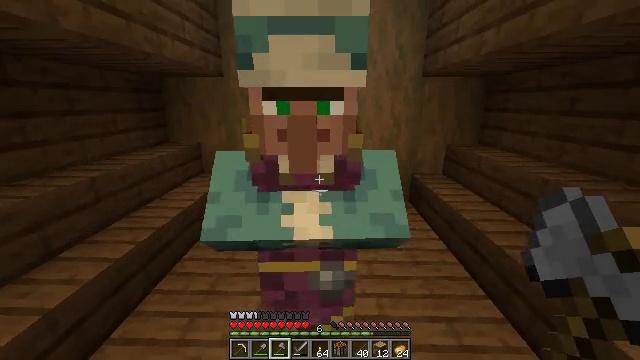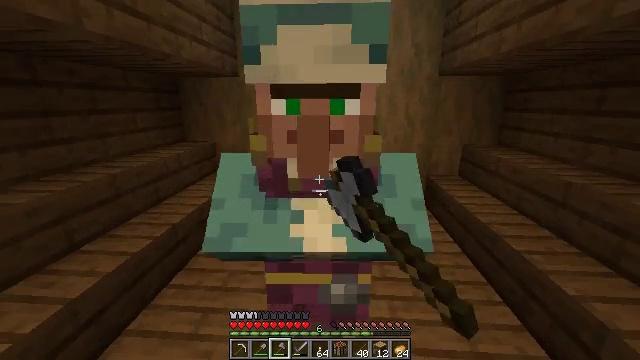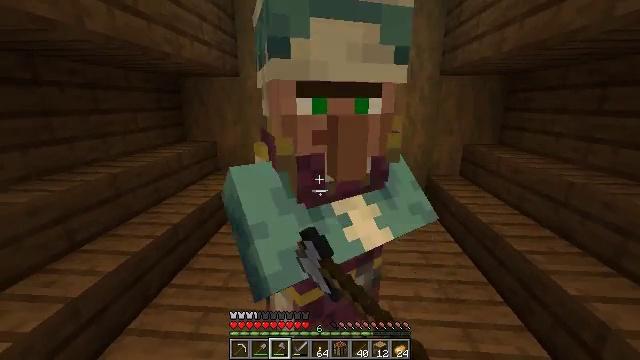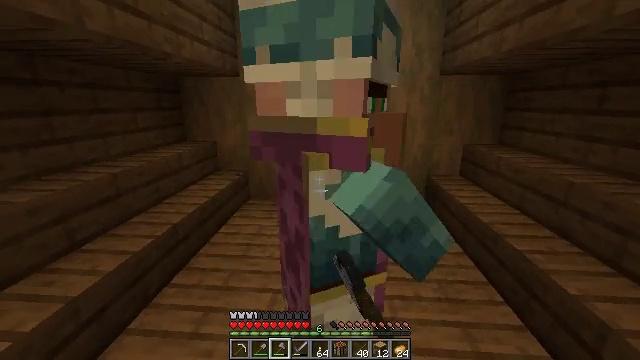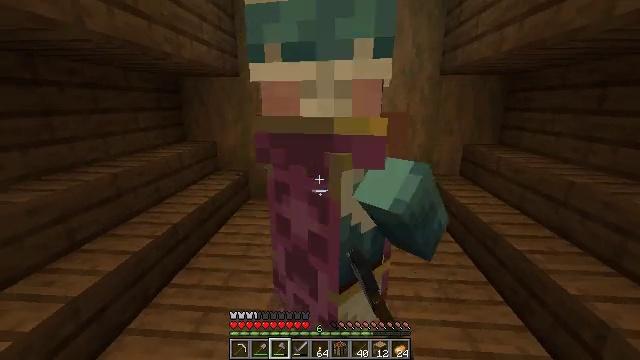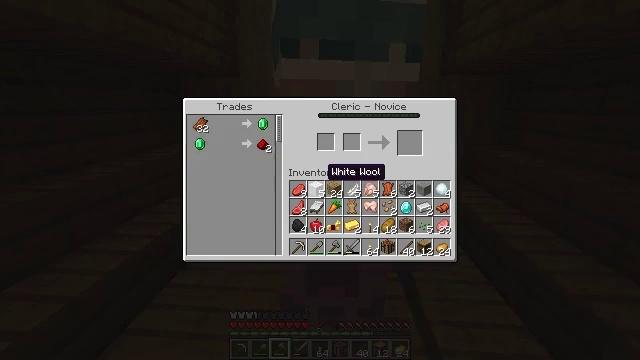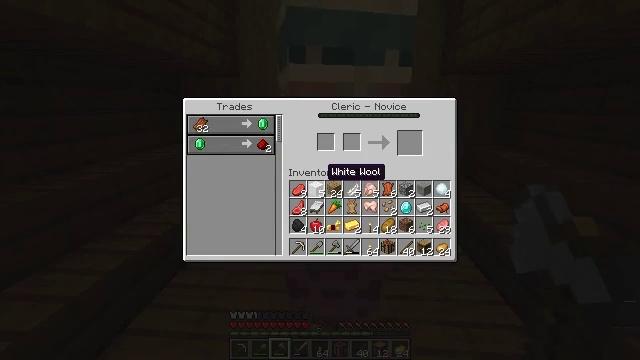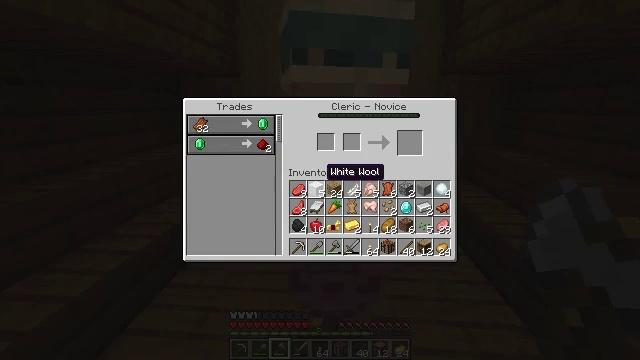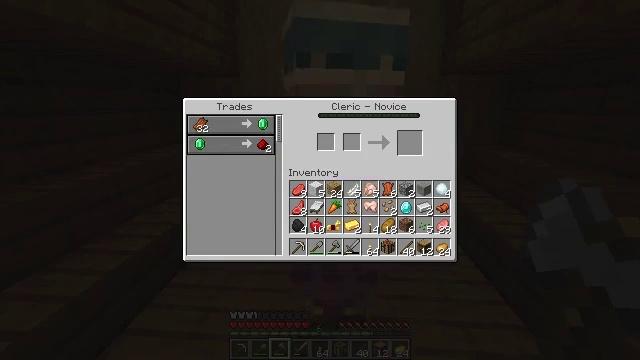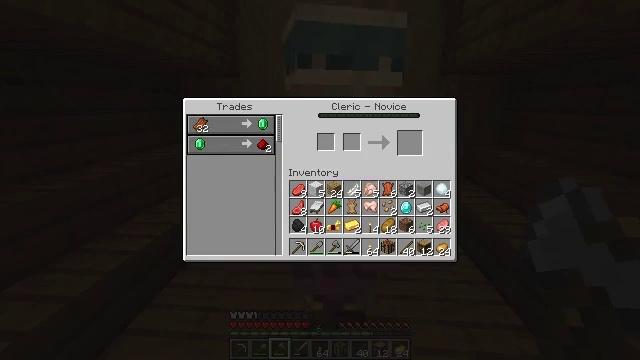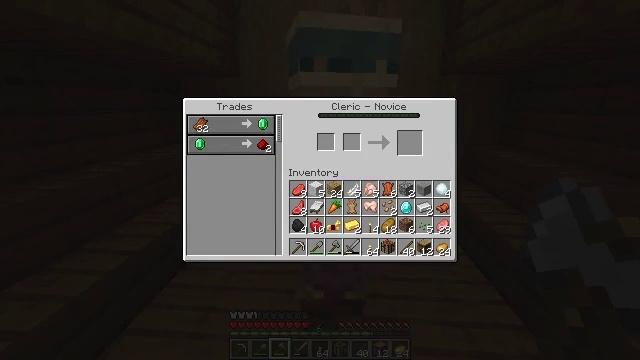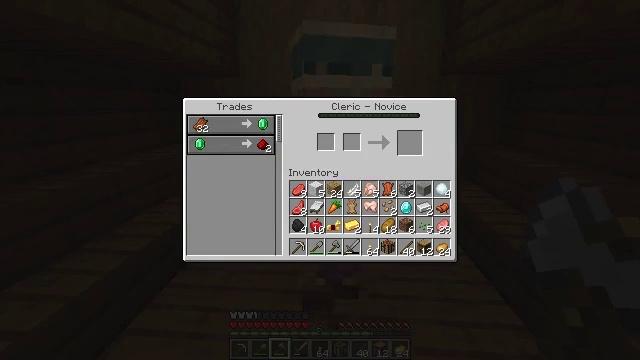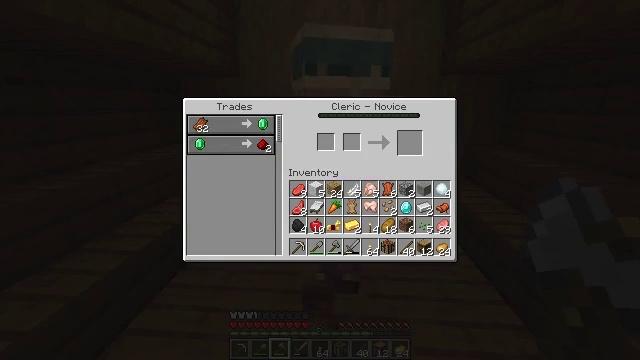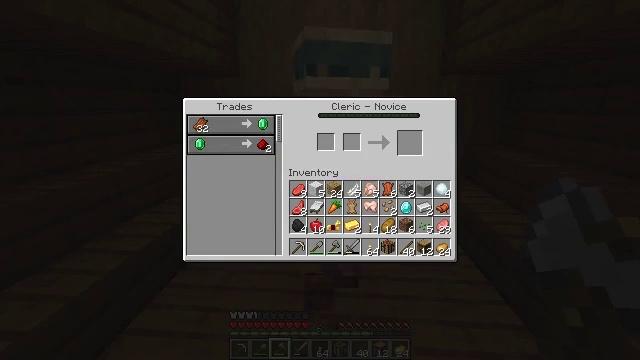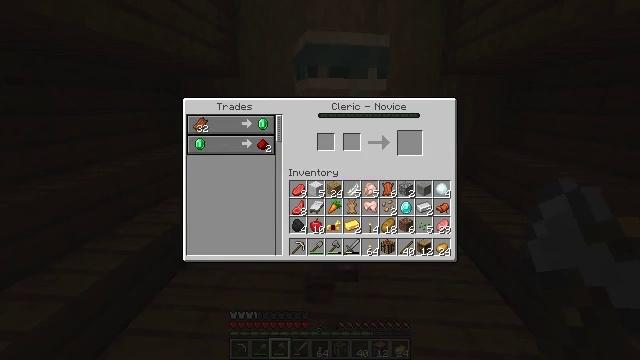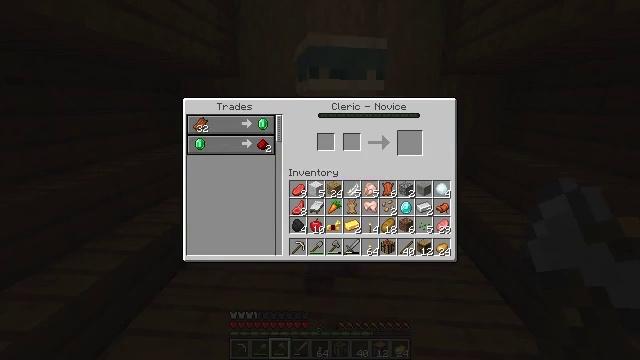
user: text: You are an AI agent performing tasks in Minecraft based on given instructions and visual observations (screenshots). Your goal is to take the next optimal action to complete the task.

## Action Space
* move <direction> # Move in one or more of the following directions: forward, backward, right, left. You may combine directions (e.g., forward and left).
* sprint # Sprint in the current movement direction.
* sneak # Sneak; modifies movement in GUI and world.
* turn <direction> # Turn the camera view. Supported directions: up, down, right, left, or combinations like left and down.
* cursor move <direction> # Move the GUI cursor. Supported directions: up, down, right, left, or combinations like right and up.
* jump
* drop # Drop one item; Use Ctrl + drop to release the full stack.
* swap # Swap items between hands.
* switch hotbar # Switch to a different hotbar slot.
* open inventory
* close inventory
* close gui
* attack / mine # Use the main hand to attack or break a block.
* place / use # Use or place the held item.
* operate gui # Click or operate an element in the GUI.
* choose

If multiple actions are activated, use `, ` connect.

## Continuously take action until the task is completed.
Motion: motion action
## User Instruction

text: Break the spruce leaves to clear the area.
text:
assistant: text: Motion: turn left, use / place
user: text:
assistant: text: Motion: use / place
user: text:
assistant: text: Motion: no_op
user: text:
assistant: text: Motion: no_op
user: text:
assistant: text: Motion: open gui
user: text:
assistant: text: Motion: no_op
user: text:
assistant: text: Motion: no_op
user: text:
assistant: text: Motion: no_op
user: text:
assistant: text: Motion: no_op
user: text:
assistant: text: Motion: no_op
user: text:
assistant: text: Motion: no_op
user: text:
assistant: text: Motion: no_op
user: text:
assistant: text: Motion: no_op
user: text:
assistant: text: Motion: no_op
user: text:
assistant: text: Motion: no_op
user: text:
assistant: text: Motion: no_op
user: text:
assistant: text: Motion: no_op
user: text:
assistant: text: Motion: no_op
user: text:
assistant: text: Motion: no_op
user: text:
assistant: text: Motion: no_op
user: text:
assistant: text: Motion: no_op
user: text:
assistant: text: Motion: close gui
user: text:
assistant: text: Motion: no_op
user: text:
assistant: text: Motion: no_op
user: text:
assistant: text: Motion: move right
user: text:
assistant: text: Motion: move right
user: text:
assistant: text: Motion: move forward and move right
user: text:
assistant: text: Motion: move forward and move right, turn left
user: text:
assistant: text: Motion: move forward and move right, turn left
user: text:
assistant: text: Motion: move forward and move right, turn left